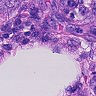
Metastatic tissue present: yes